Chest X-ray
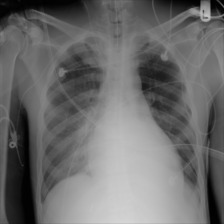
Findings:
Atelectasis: negative
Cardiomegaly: negative
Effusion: negative
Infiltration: negative
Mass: negative
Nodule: negative
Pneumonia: negative
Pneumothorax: negative
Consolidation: negative
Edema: negative
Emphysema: negative
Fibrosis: negative
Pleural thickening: negative
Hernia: negative